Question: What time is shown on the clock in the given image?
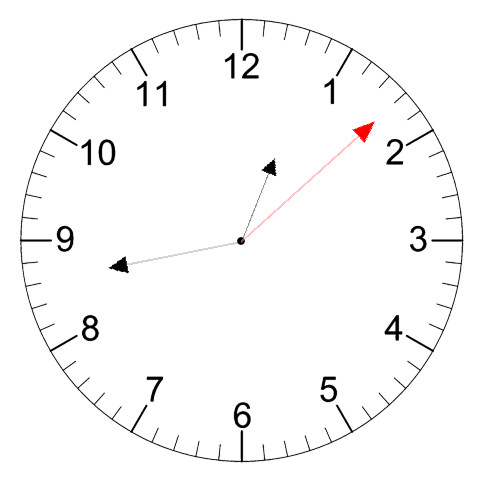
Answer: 12:43:08